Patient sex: M
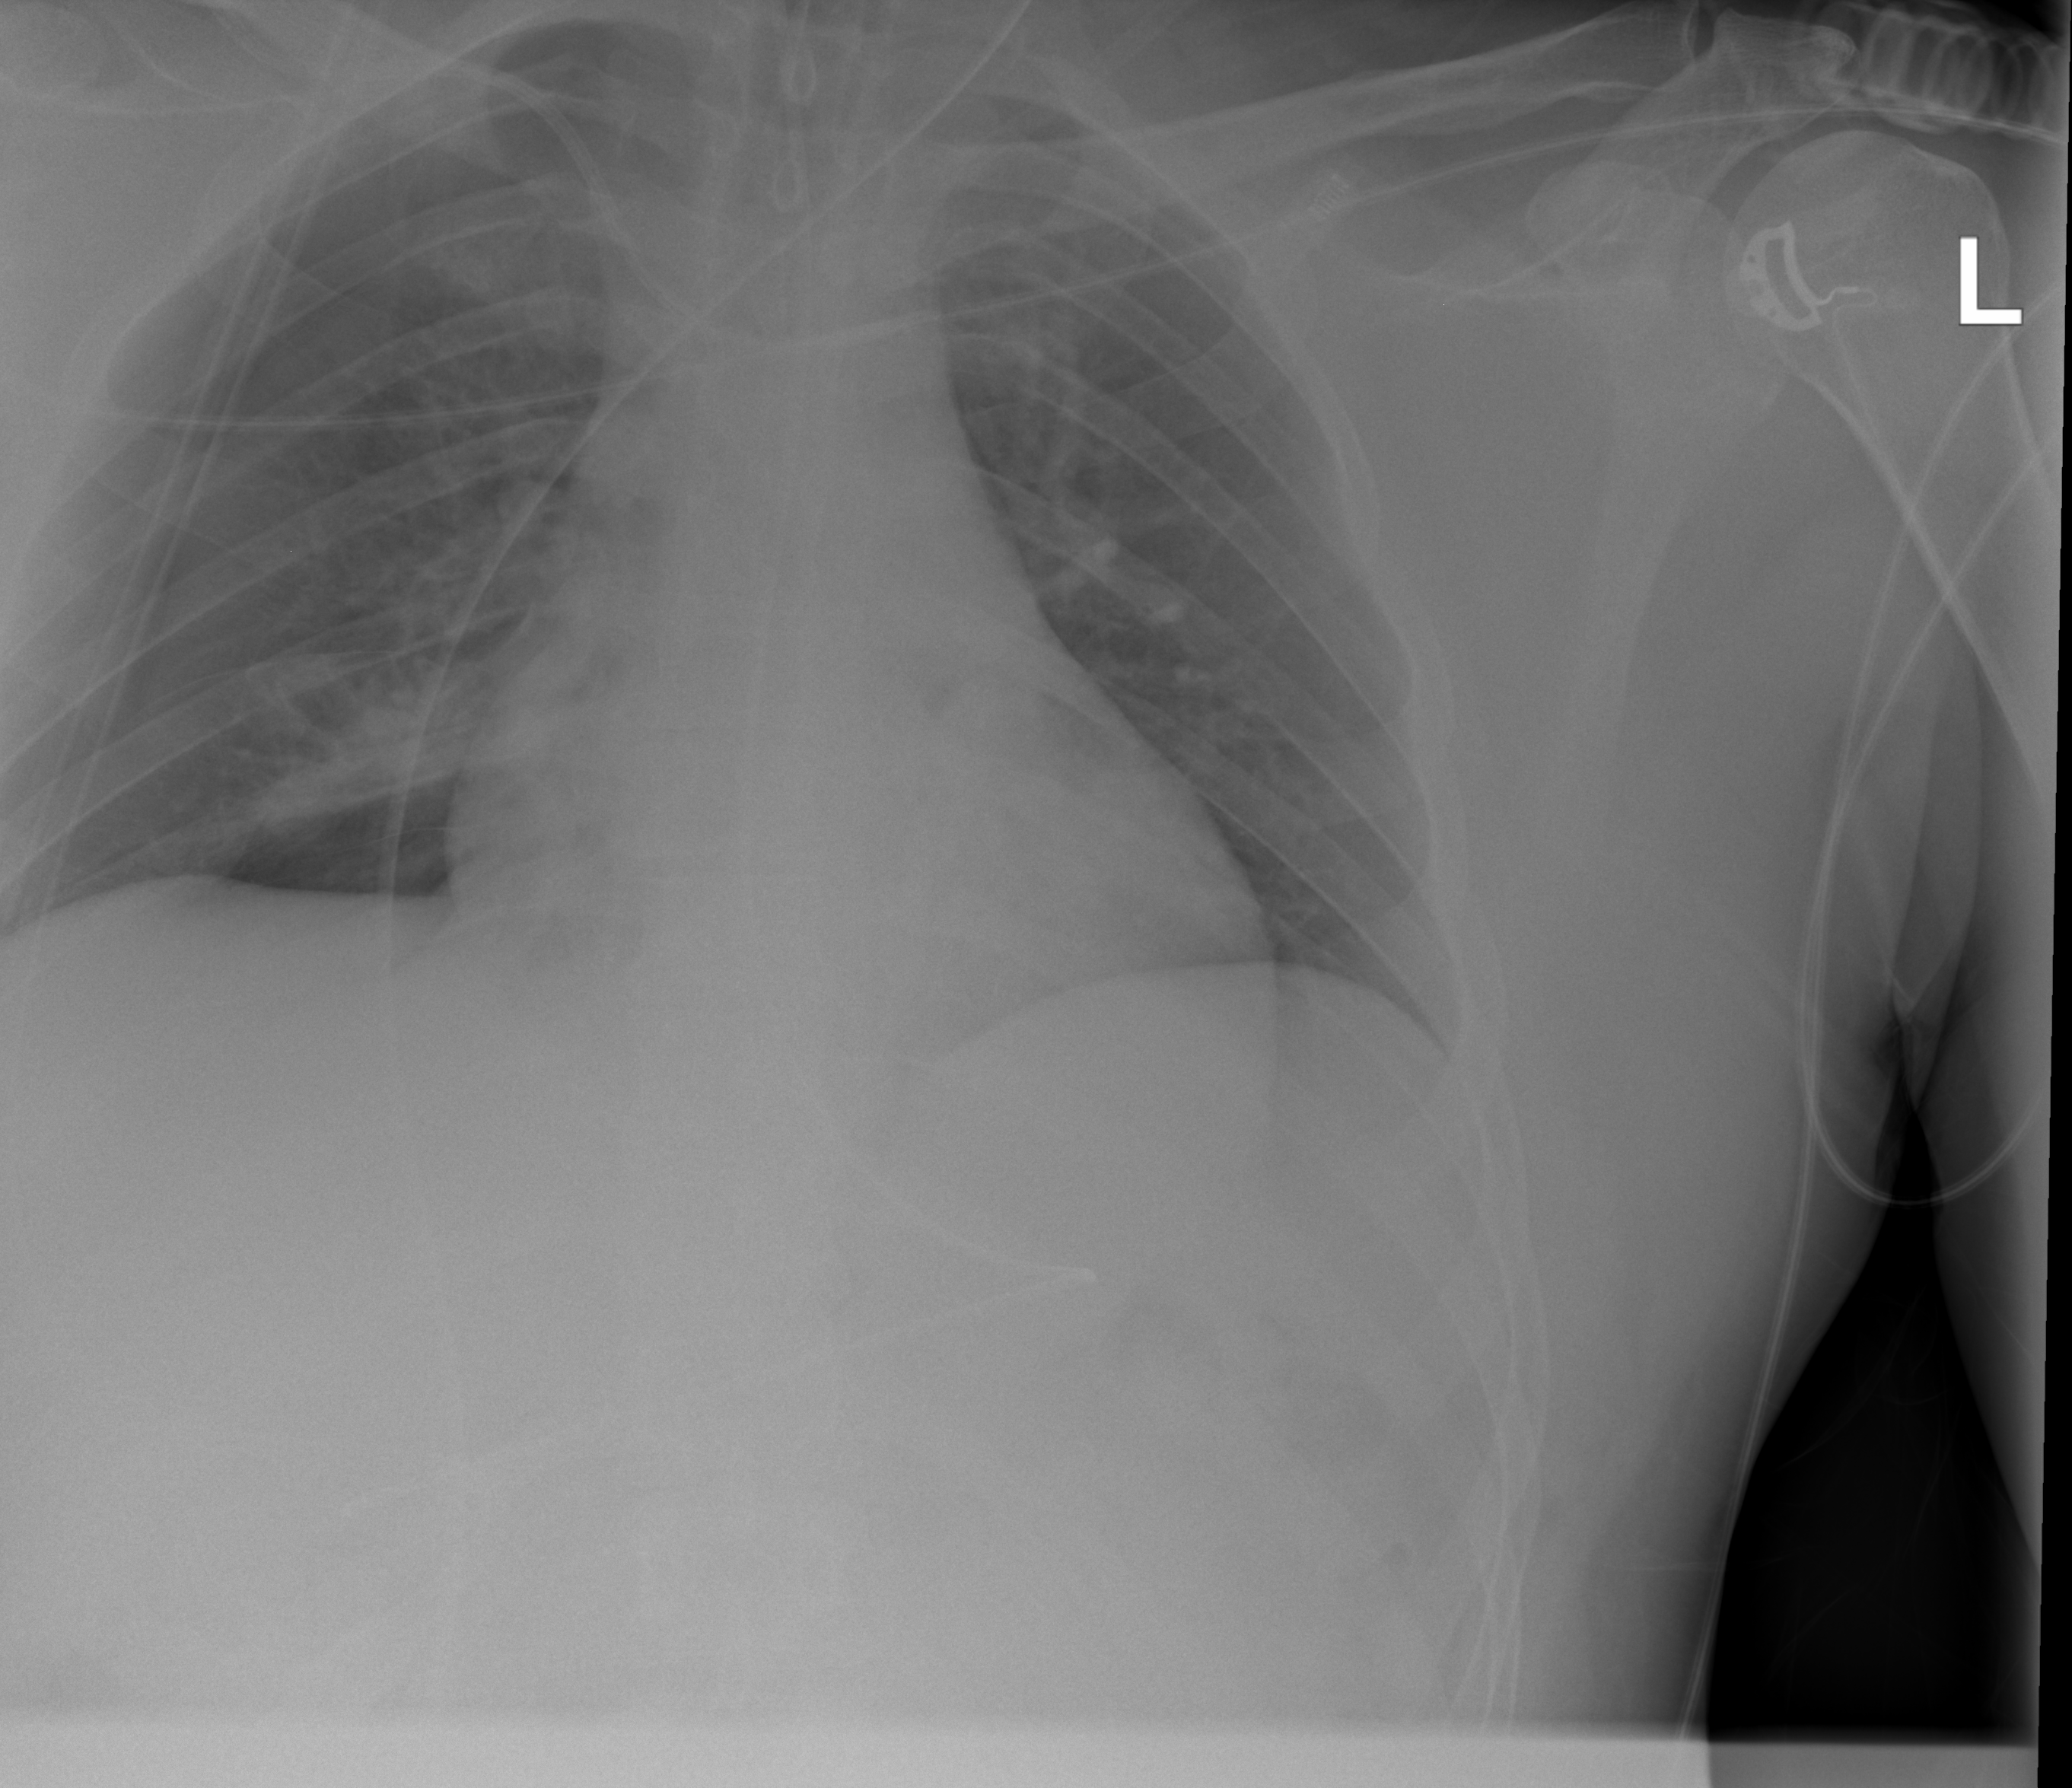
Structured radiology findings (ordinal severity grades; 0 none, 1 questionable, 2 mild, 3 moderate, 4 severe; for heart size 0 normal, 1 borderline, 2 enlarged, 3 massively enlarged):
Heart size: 0
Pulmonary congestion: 0
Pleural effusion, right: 0
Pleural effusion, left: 0
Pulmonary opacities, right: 0
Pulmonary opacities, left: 0
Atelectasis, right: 2
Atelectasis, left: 0